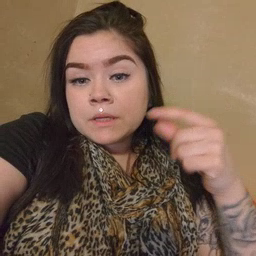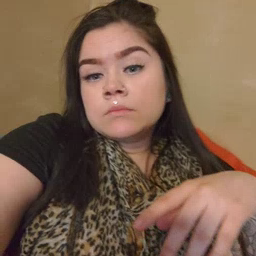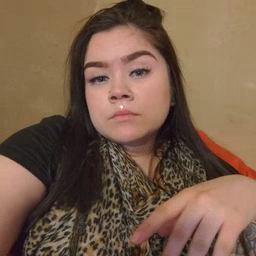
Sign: puppy